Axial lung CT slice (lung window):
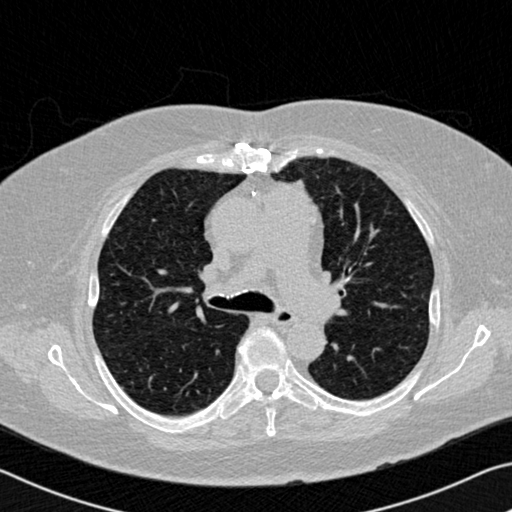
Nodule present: no